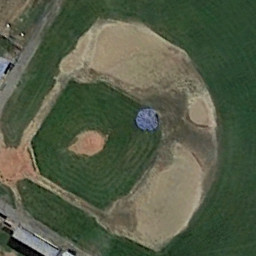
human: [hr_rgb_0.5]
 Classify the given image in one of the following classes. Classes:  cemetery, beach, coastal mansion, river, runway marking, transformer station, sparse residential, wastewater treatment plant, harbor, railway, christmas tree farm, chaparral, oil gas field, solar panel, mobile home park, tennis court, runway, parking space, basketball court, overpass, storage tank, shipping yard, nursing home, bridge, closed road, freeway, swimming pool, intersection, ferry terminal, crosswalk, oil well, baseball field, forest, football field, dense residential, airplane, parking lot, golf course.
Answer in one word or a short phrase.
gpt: baseball field